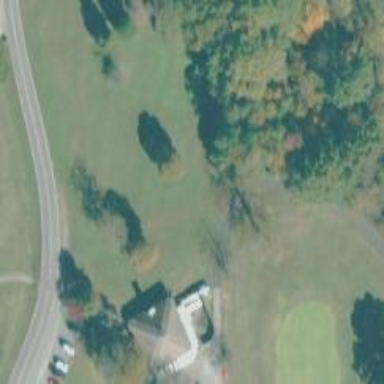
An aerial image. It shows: Well-maintained asphalt path for golfing.